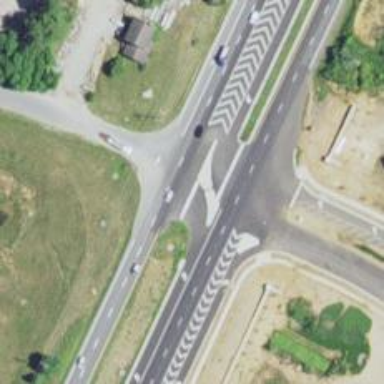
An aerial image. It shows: Asphalt trunk link road.